Question: I have a large amount of text data that I want to display in something like a HTML.TextAreaFor(). I tried this using the readonly html property. However, the user can still select the date and click into the box. It's confusing for the user. Is there another control I can use or are ther other attrubutes of the HTML.TextAreaFor() that I can use to make it look un-edittable.
'''
@Html.TextArea("SOWDescription", Model.SowDescription,
new { rows = 5, cols = 50, @class = "celltext2", @readonly="true" })
'''
TextAreaFor

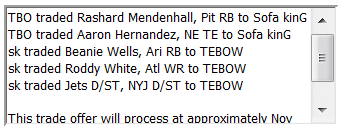
Answer: I used the "unselectable" attribute. And it does invalidate the HTML. In CSS 3.0, this is the only way to dis-allow selecting text.
See: <URL>